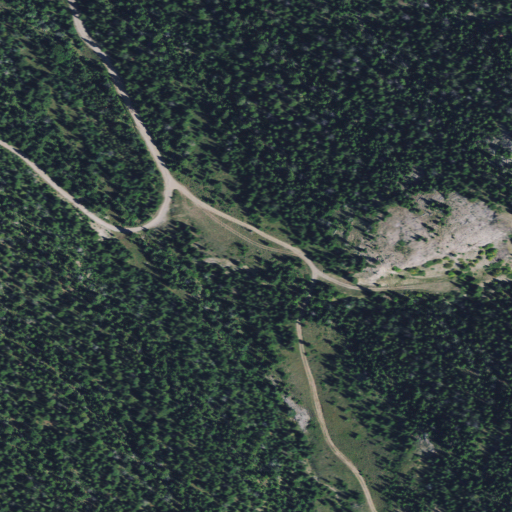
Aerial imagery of valley in Montana named Flat Gulch containing evergreen forest and shrub